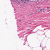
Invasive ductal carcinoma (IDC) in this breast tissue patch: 0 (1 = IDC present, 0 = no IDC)